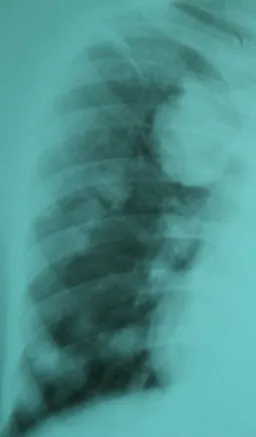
Chest X-ray showing metastasis and pleurisy on the left.
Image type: radiology (x_ray)